Field crop: maize
Growth stage: 2
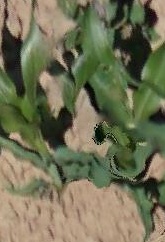
Species: maize